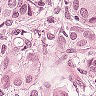
Metastatic tissue present: yes